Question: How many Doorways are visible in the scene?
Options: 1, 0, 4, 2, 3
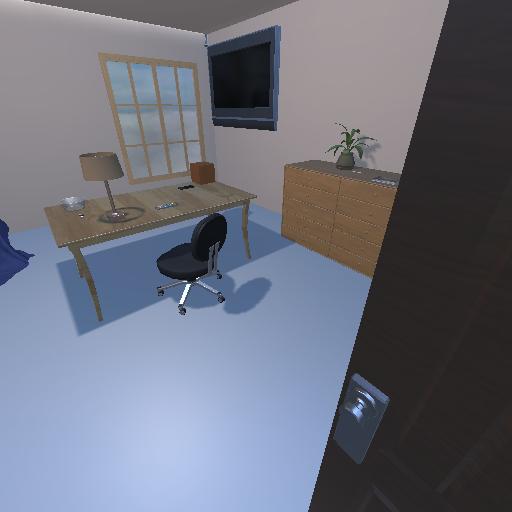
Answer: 1